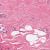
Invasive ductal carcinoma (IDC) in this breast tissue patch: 0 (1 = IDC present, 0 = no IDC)